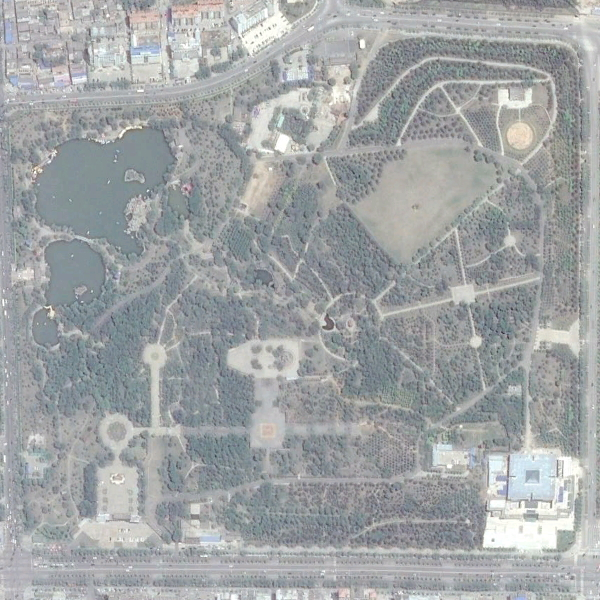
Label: Park